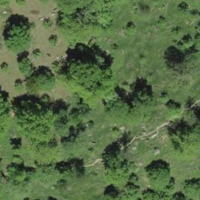
EUNIS habitat code: 44
Species observed at this site:
Orchis mascula